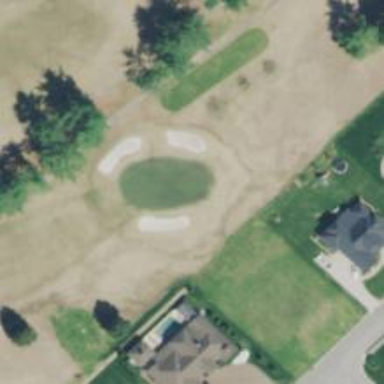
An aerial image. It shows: Golf hole.